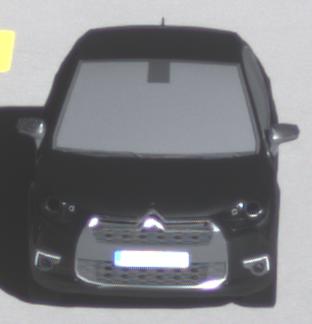
Make: Citroen
Model: DS 4 VTi 120
Detailed model: DS 4
Model produced from: 2011/05
Model produced until: 2015/01
Doors: 5
Color: black
Road condition: dry road
Daytime: morning or afternoon
Contrast: high contrast